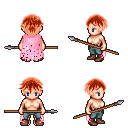
a pixel art fantasy rpg character, female body template, human, light skin, pink tattered cape, teal pants, red short bangs hairstyle, brown shoes, spear, four views (front, back, left, right), 2x2 character sprite sheet, small pixel art, hard edges, no anti-aliasing